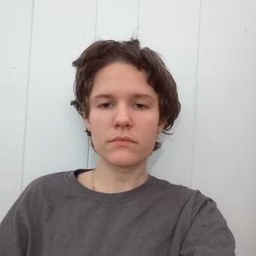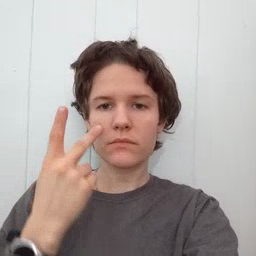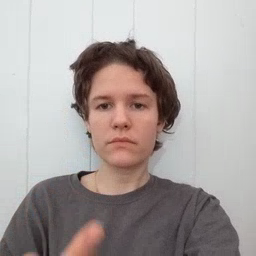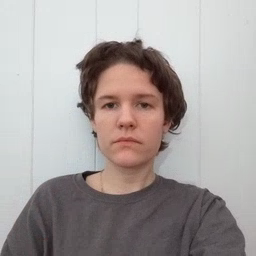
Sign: see